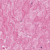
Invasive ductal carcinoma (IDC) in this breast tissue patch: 0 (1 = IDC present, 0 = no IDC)